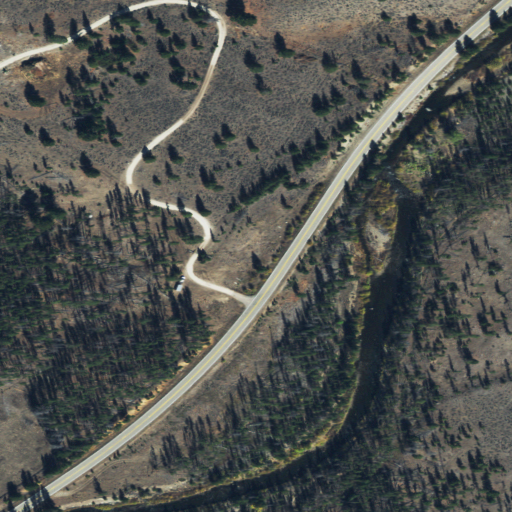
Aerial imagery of valley in Montana named Ross Gulch containing evergreen forest, grassland, and shrub